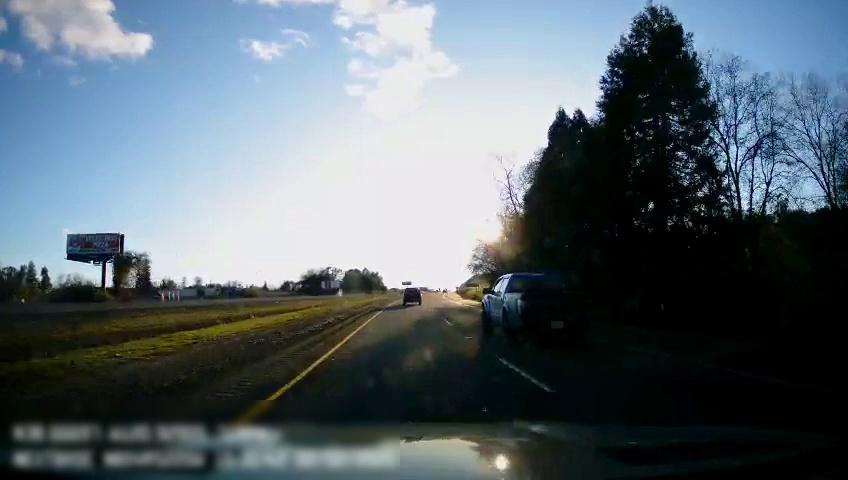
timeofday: Day
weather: Sunny
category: Drivable Space
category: Drivable Space
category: Vehicles | Truck
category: Vehicles | SUV
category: Lanes | Current Lane
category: Lanes | Current Lane
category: Lanes | Alternate Lane
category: Traffic | Signs